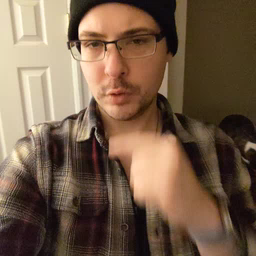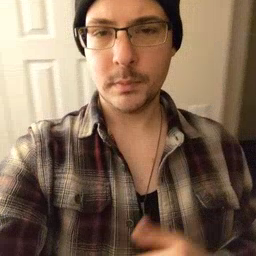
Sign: room